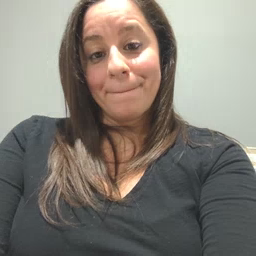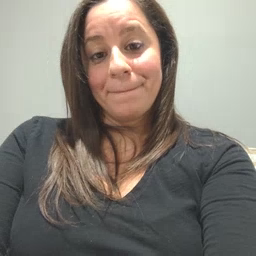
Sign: toothbrush